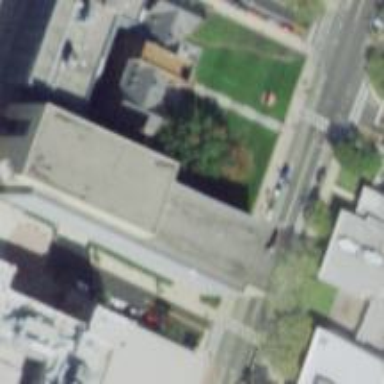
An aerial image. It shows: View of university building.